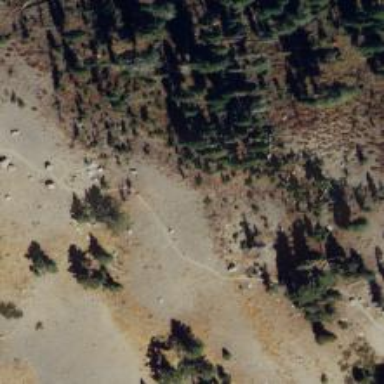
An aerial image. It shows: Path with excellent trail visibility.